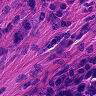
Metastatic tissue present: no